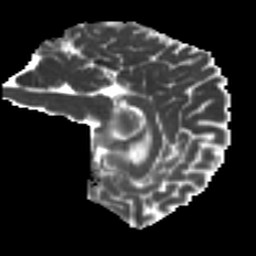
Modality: MD
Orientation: sagittal
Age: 36
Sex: male
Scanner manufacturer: ge
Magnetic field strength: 3 T
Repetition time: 7.8 s
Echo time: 0.0618 s